Interaction volume radius: 5 \u00c5
Interaction volume height: 25 \u00c5
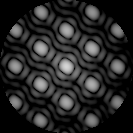
Disorder parameter: 0.02195